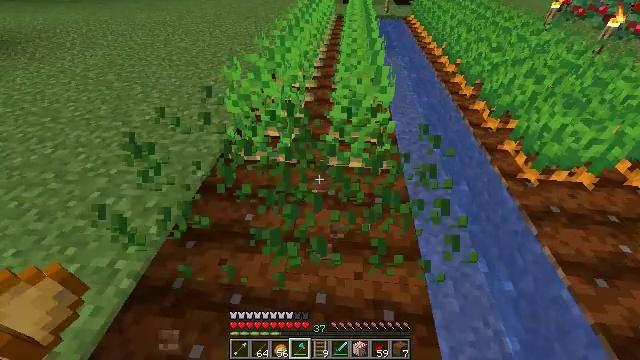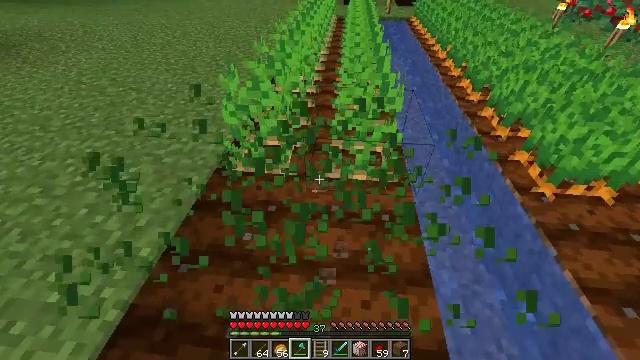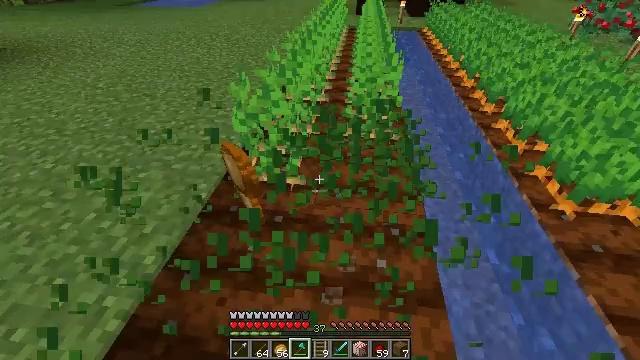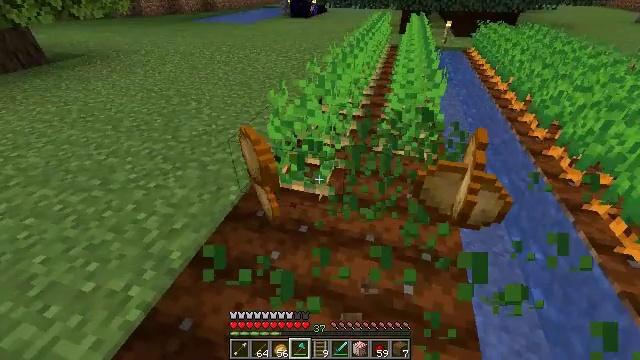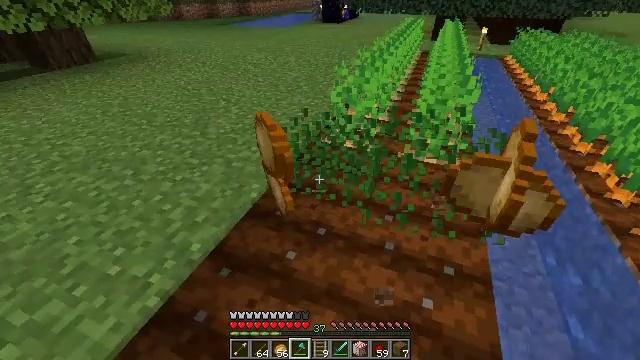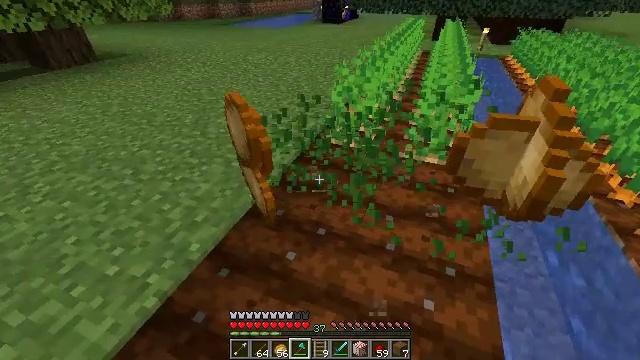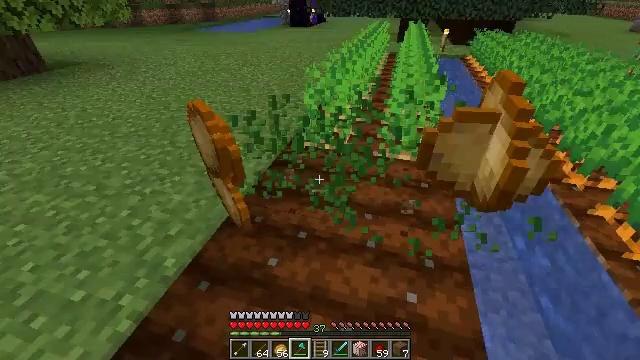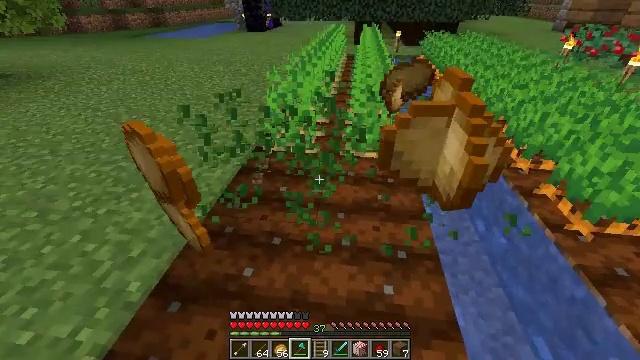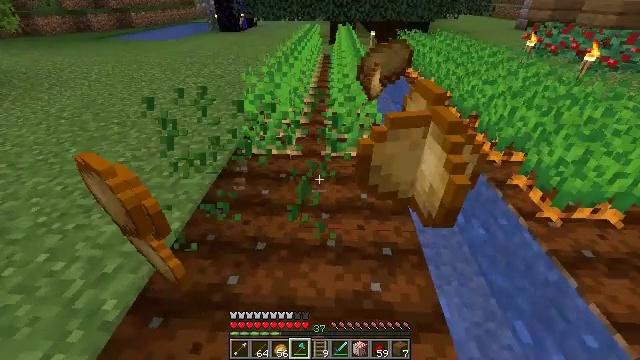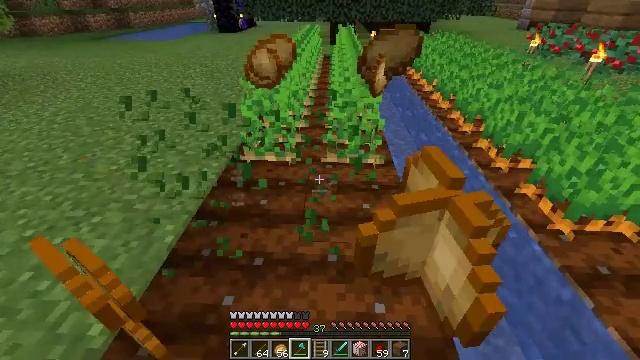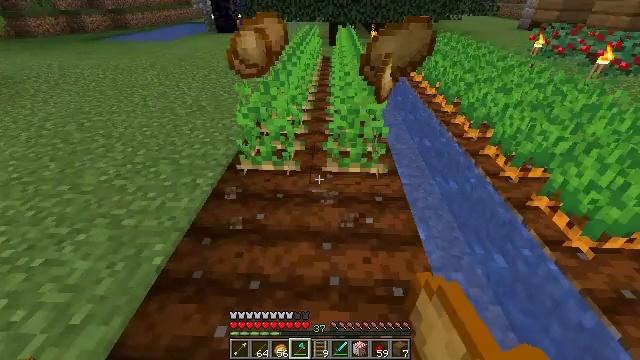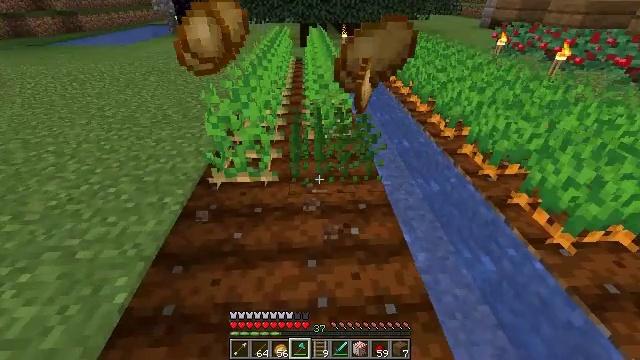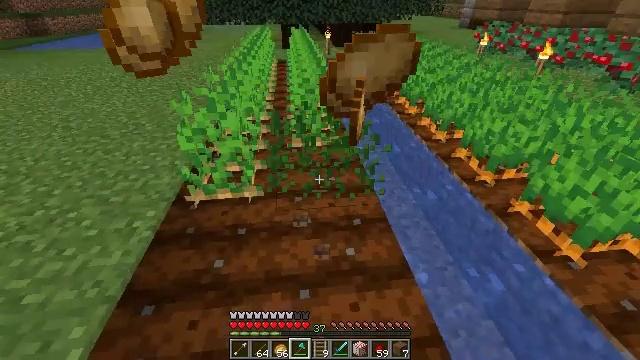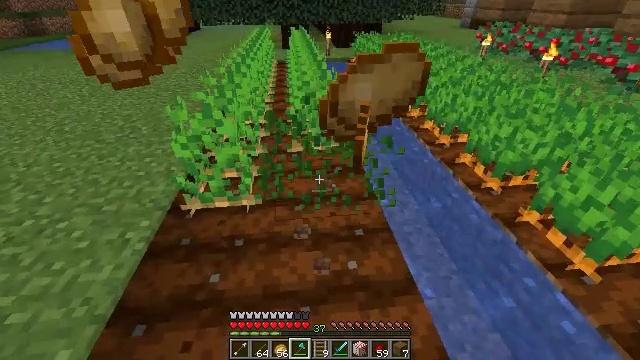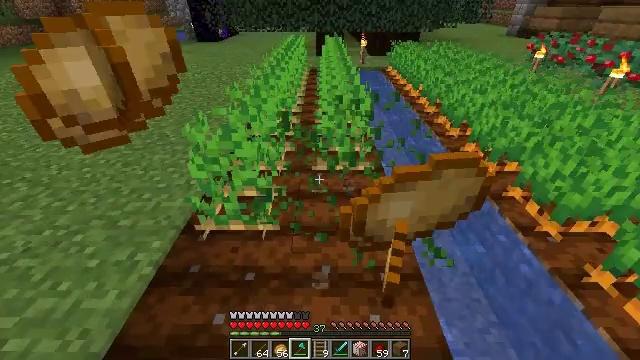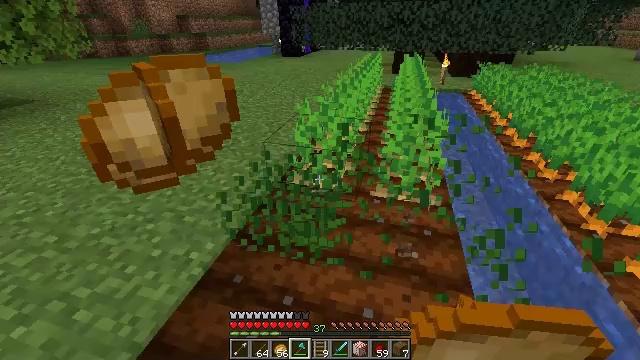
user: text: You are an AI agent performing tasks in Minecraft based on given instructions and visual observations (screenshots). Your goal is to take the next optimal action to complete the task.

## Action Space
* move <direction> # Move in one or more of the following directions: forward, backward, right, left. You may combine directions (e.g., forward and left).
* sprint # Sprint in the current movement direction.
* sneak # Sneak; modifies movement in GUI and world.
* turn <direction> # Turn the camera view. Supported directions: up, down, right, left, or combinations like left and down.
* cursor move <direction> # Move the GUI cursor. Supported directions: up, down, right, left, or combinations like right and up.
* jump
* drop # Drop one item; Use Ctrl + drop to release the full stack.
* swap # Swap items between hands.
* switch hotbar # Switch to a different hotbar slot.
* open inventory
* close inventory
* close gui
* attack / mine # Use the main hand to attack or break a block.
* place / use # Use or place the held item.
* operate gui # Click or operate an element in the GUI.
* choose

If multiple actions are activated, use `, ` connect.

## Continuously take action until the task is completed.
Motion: motion action
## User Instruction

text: Dig up potatoes from the soil.
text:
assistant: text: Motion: attack / mine
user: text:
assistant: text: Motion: turn left and up, attack / mine
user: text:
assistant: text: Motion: turn left and up
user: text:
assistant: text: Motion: turn left, attack / mine
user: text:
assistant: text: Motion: attack / mine
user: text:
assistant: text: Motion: turn right, attack / mine
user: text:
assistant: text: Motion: turn right
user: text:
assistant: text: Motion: move forward, turn right
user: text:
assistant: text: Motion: move forward, attack / mine
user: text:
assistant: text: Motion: move forward, attack / mine
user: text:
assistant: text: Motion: move forward, turn right, attack / mine
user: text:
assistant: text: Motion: move forward, turn right
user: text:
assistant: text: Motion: move forward, attack / mine
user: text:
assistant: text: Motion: move forward, turn left and up, attack / mine
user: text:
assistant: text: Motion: move forward, turn left and up, attack / mine
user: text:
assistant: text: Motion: turn left
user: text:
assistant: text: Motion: attack / mine
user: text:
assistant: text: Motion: attack / mine
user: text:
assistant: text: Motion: move forward, turn right, attack / mine
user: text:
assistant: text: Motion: move forward, turn right
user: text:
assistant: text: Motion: move forward, attack / mine
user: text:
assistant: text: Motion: move forward, turn right, attack / mine
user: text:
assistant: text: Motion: move forward, turn right, attack / mine
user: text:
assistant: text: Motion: move forward
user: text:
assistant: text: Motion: attack / mine
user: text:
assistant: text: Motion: turn left, attack / mine
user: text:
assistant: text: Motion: turn left and up, attack / mine
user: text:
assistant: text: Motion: move forward, turn left
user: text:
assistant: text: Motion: move forward, attack / mine
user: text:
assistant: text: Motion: move forward, attack / mine